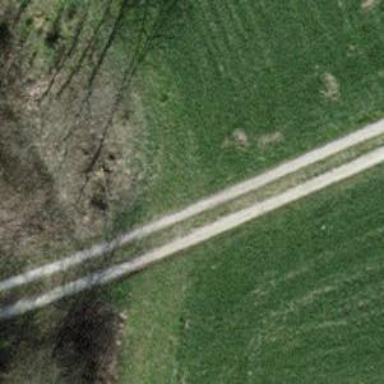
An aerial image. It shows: Track with grade 3 surface.